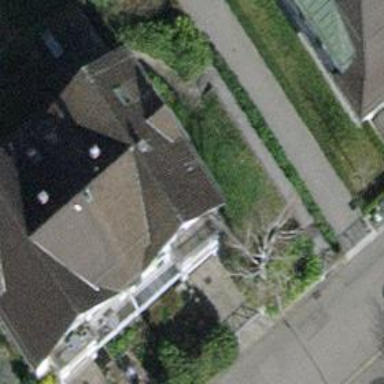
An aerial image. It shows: Semi-detached house.